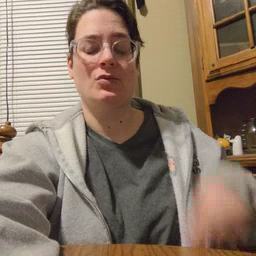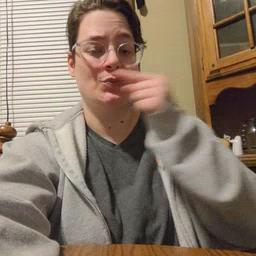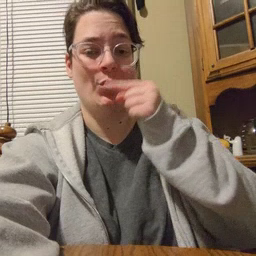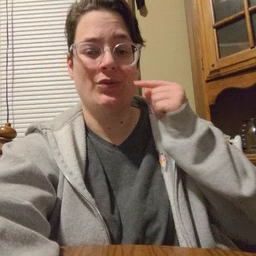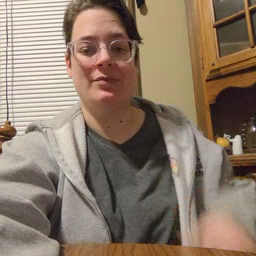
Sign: toothbrush